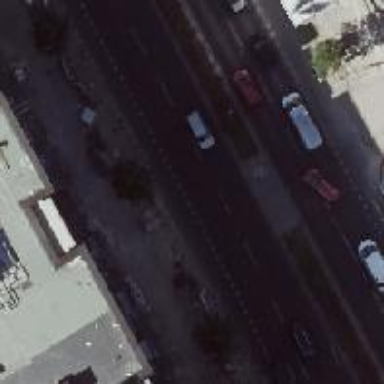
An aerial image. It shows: Primary highway with asphalt surface. There is parallel parking on the right side of the street.